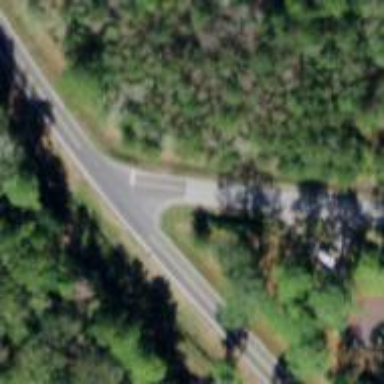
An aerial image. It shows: Stop road.